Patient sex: M
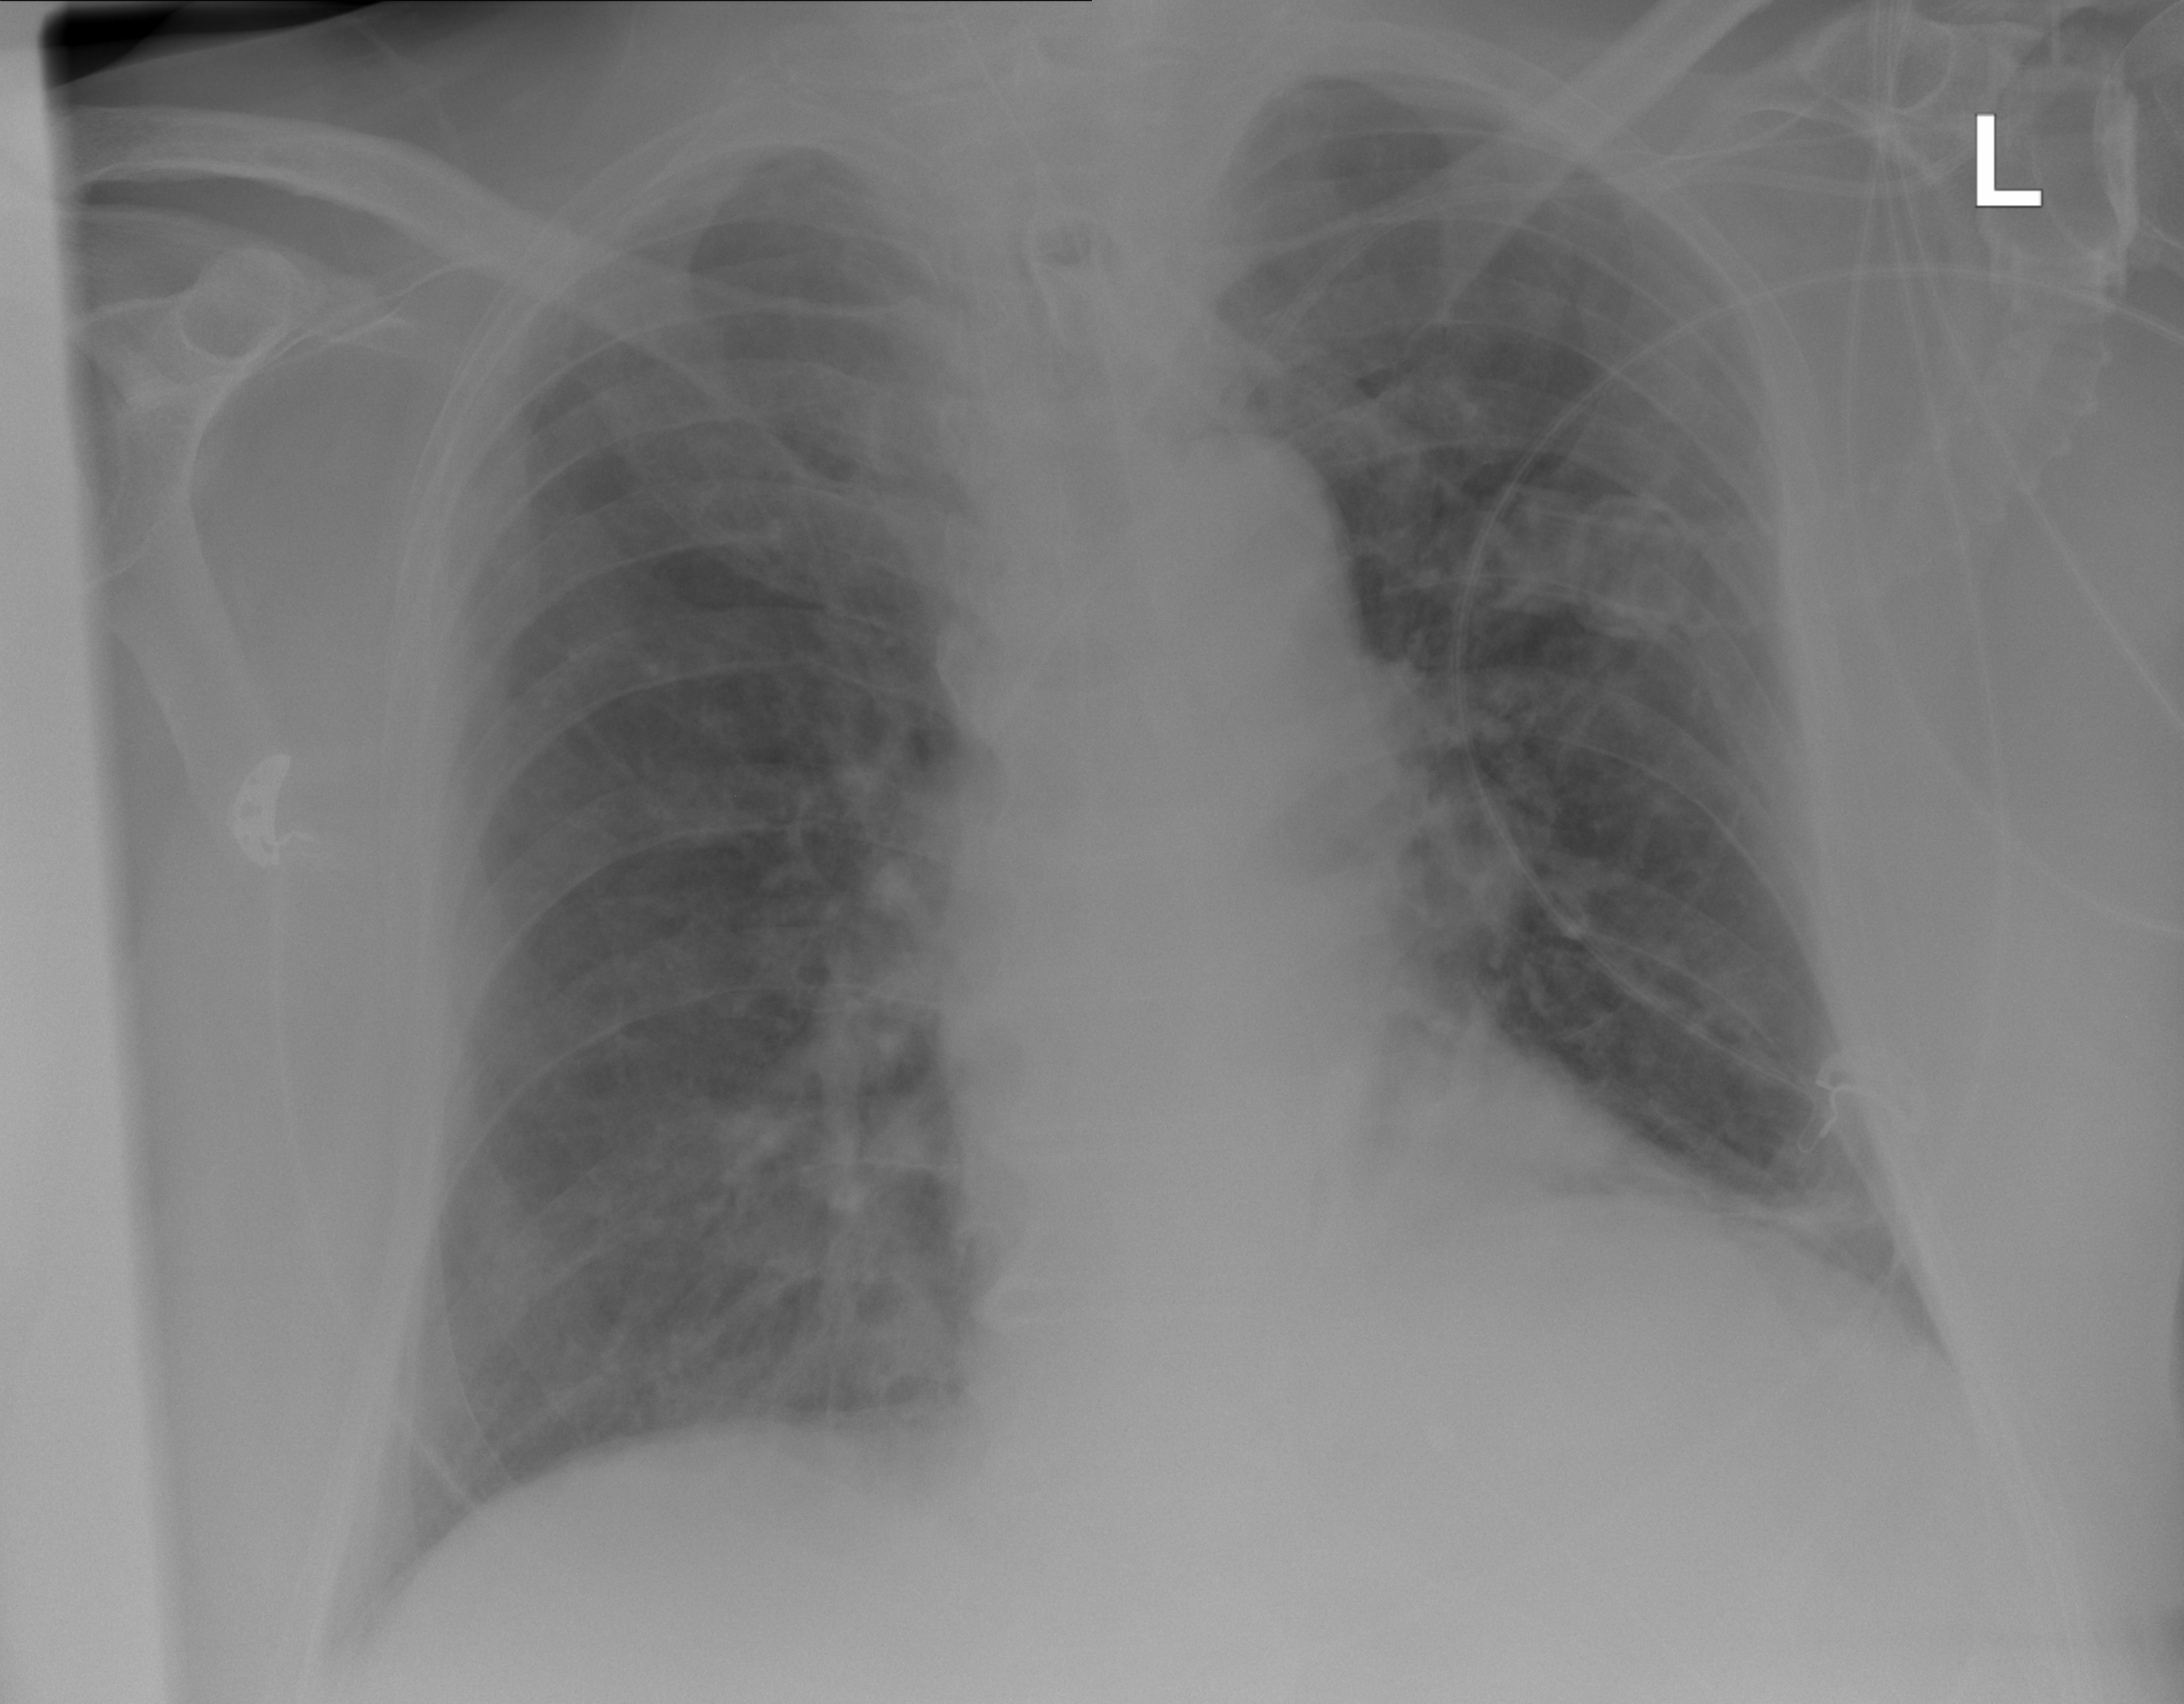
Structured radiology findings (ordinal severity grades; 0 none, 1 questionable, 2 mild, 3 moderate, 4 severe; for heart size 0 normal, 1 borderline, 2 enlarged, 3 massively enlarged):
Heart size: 1
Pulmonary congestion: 0
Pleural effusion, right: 0
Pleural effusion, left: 0
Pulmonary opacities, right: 0
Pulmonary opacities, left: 0
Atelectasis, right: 0
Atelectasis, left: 2